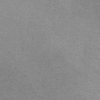
Label: dusty